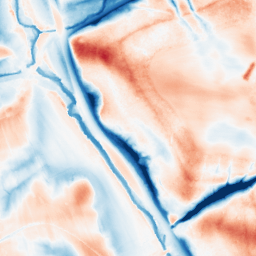
Category: edge_preserving
Decomposition family: guided
Decomposition parameters: radius: 16
eps: 0.01
Upsampling method: bspline
Upsampling parameters: scale: 2
Upsampling scale: 2